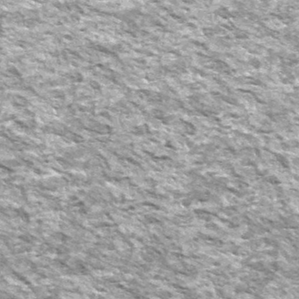
Label: frost